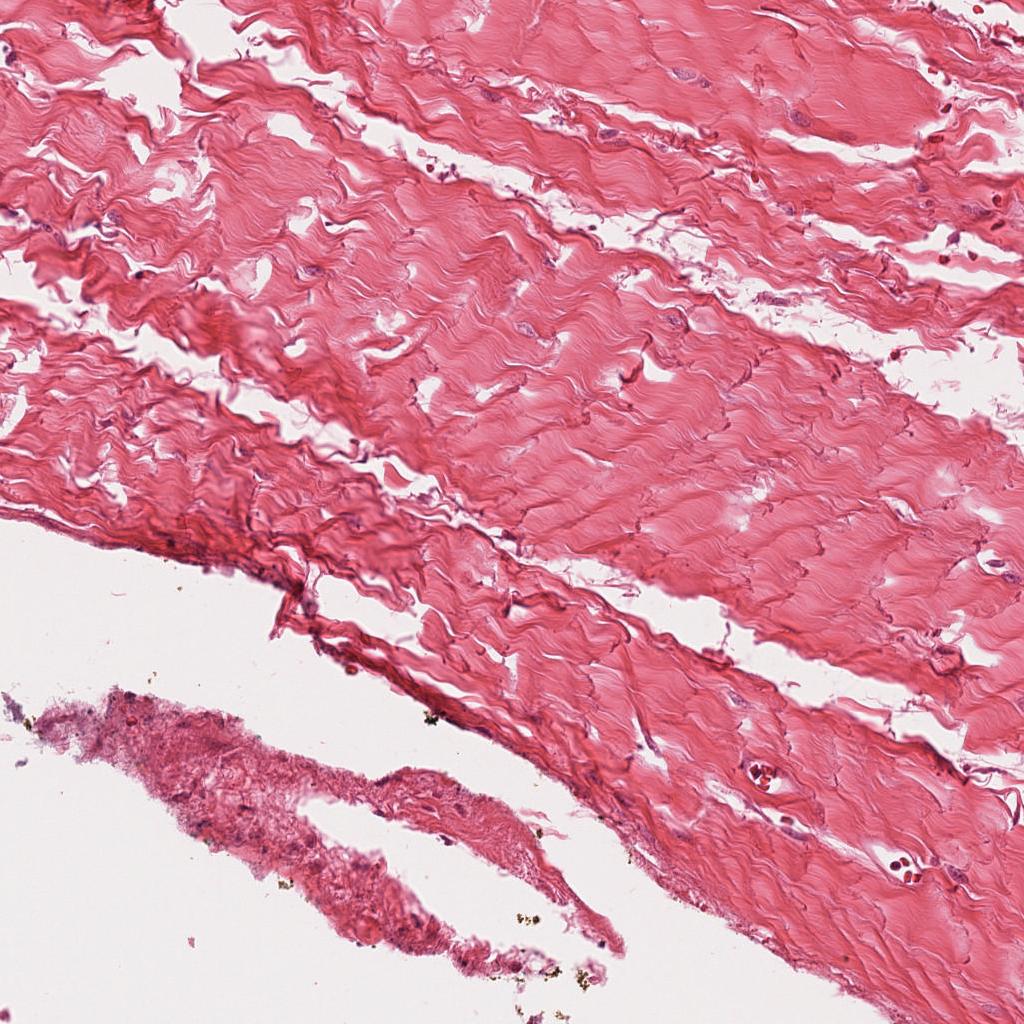
Label: Non-Tumor